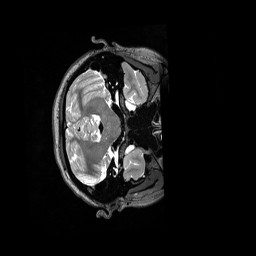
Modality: T2w
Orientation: axial
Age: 23
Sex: female
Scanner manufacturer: siemens
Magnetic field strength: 3 T
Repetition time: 3.2 s
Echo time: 0.562 s